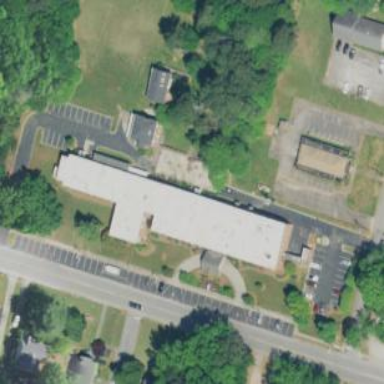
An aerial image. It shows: Commercial building serving as nursing home.